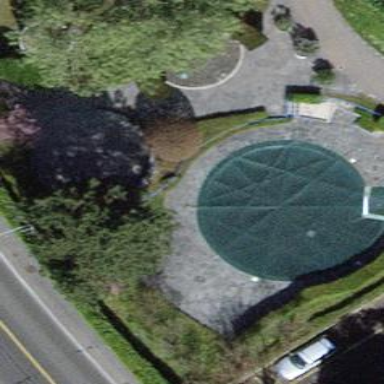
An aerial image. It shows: Outdoor swimming pool on leisure land.